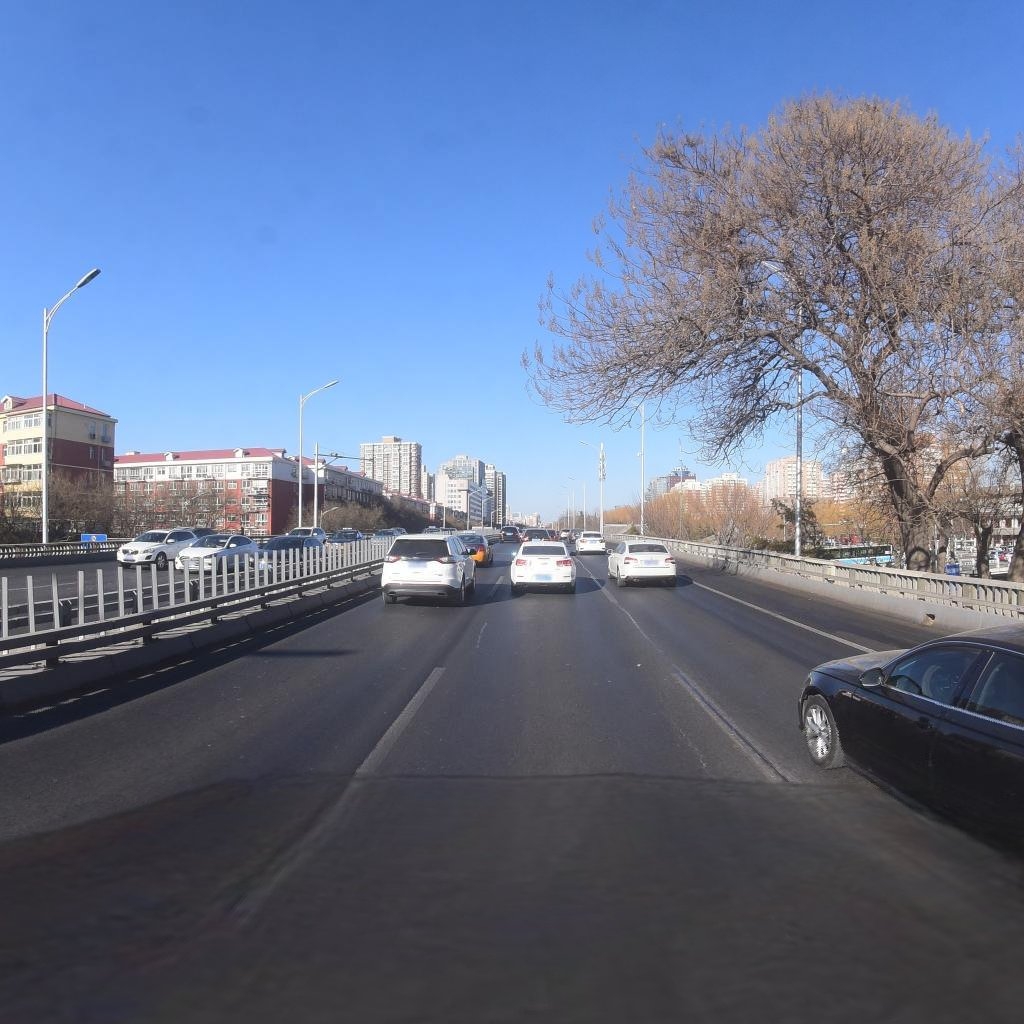
Region: Xicheng
Road damage annotations: longitudinal patch, longitudinal patch, longitudinal patch